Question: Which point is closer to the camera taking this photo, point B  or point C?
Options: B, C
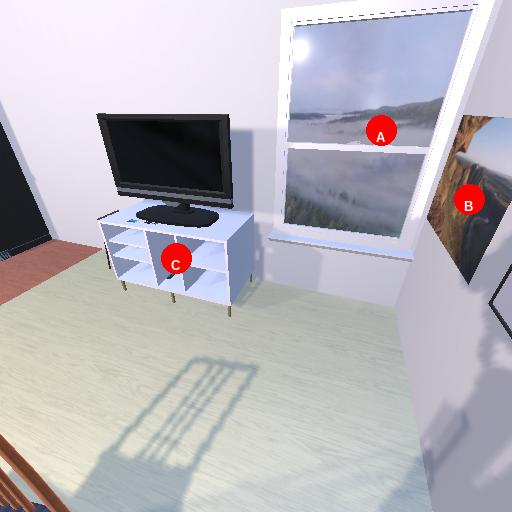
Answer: B